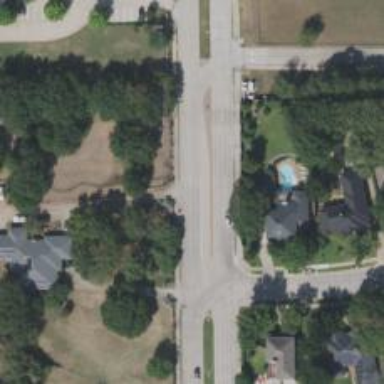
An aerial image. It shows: Secondary road with separate sidewalks.